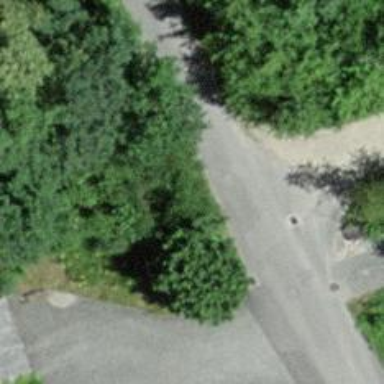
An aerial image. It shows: Smoothly paved residential road.